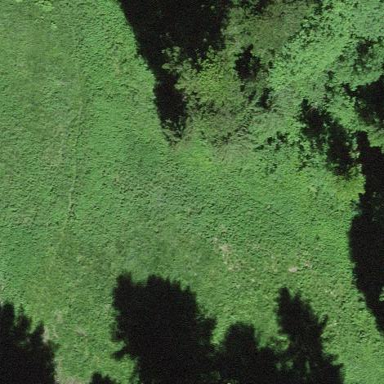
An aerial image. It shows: Beautiful meadow.